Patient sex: F
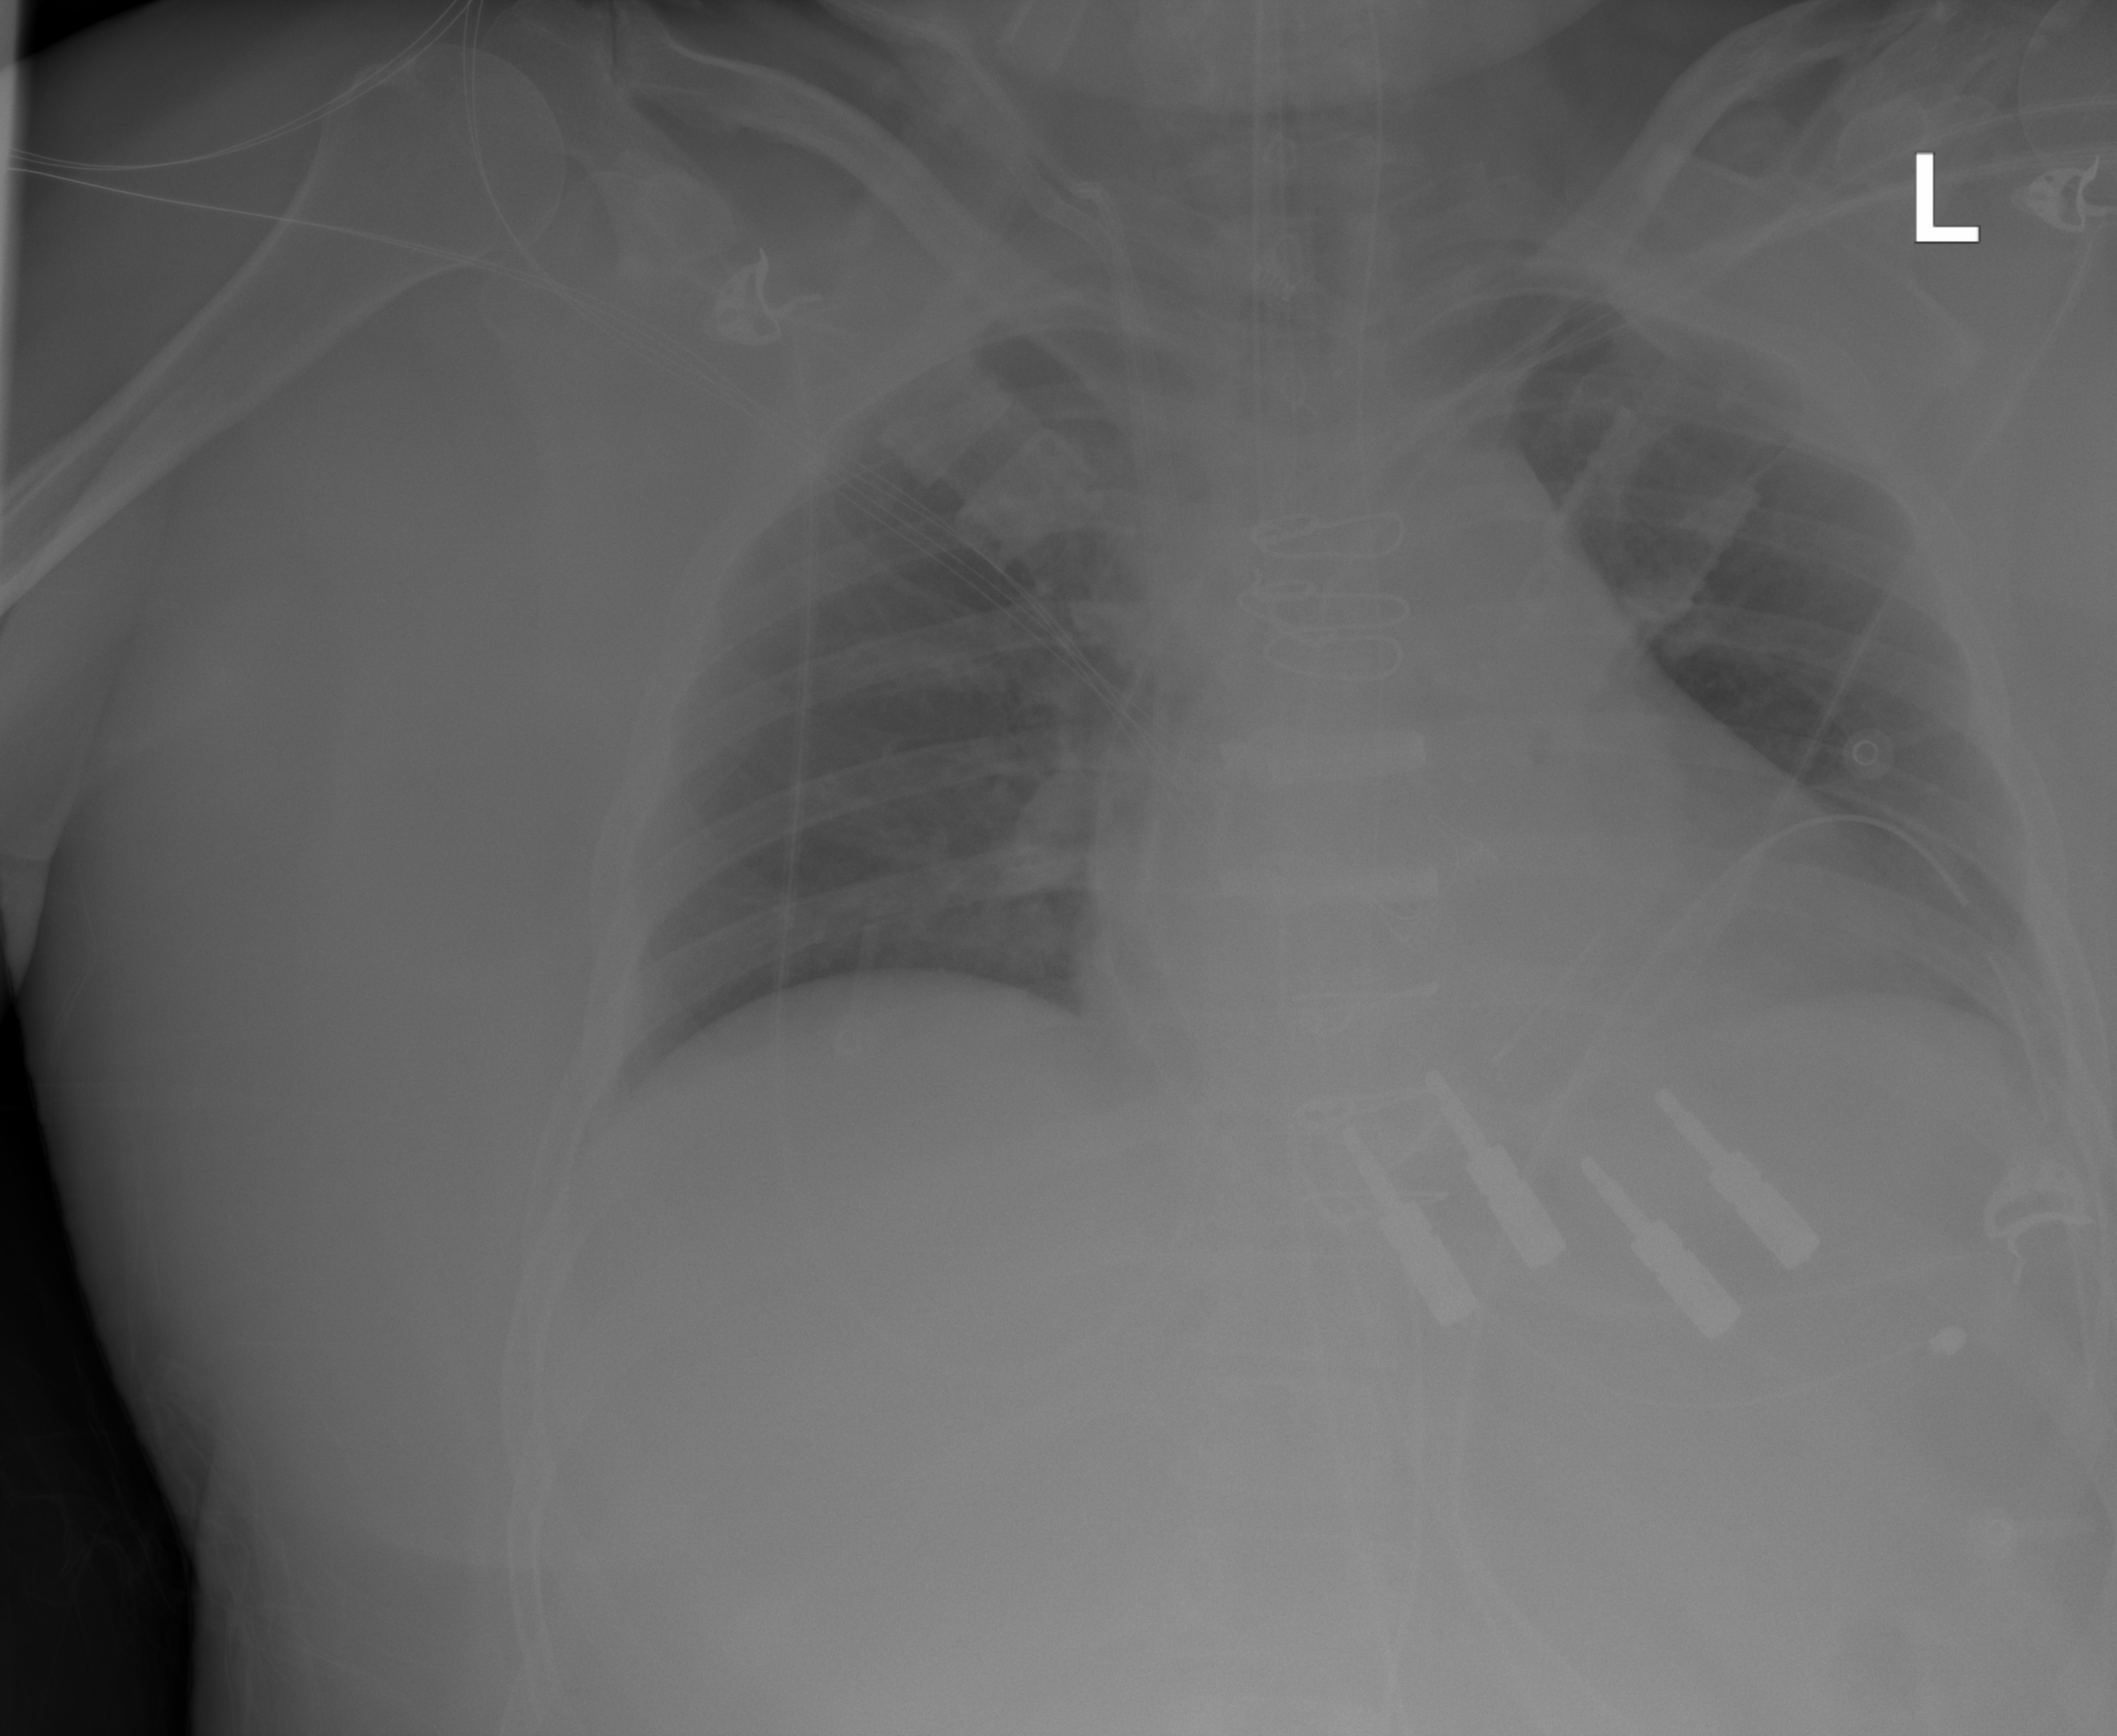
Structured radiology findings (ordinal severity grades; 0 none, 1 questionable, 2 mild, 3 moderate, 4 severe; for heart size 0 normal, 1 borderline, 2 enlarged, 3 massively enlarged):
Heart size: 0
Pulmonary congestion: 0
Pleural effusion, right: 0
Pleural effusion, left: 0
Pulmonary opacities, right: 0
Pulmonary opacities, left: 0
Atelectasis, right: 1
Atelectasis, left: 1